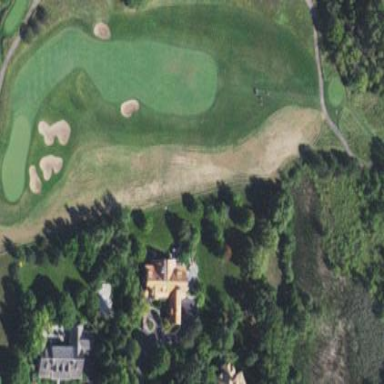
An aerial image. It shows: Grassy area designated as golf fairway.